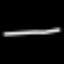
Label: line